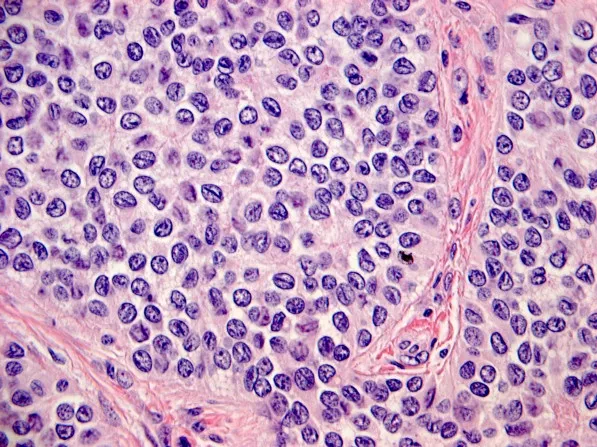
Microscopic image of the polyp found in the endometrial cavity.
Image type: pathology (h&e)